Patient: sex F, age 26
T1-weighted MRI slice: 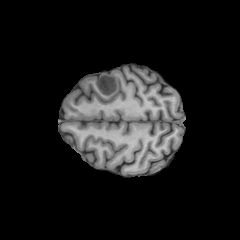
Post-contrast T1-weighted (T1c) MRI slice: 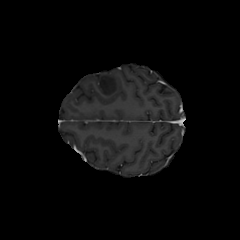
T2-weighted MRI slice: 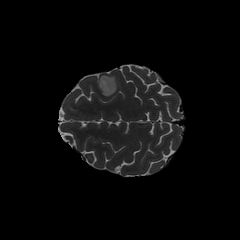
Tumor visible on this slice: yes
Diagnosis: Astrocytoma, IDH-mutant
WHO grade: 2